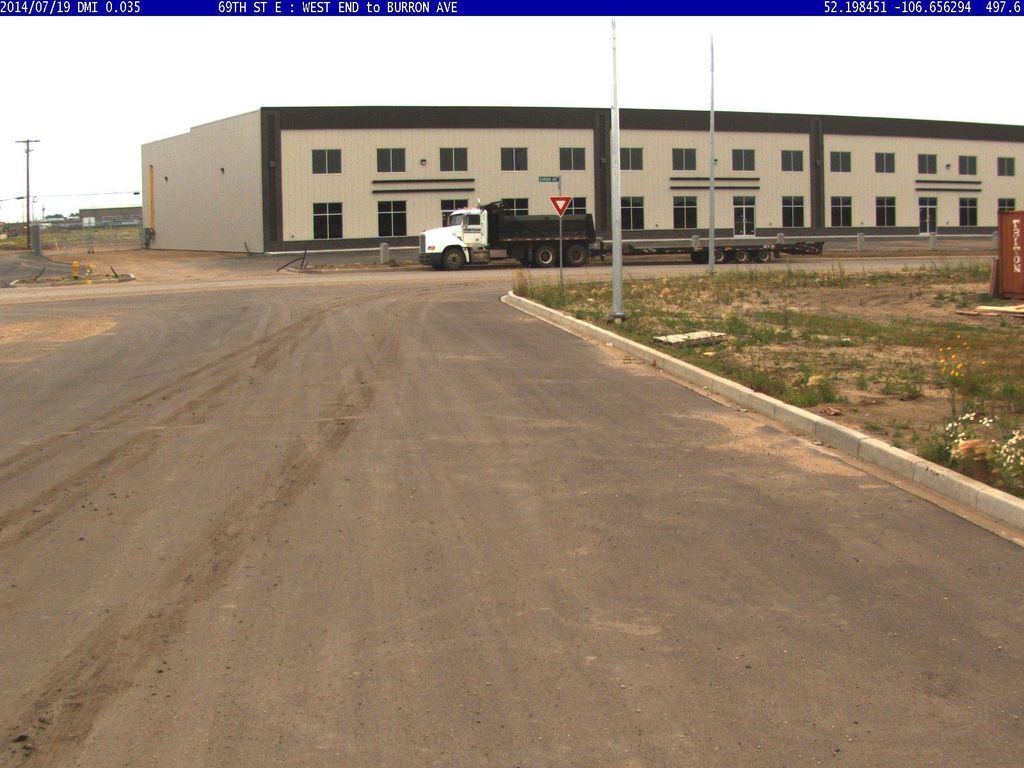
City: saskatoon